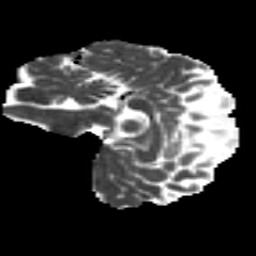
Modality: MD
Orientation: sagittal
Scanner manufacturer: siemens
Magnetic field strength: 3 T
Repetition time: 4.16 s
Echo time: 0.0806 s